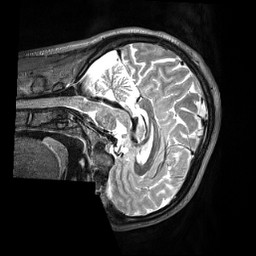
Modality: T2w
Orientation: sagittal
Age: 28
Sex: male
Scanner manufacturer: siemens
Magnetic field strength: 3 T
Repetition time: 3.2 s
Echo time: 0.563 s